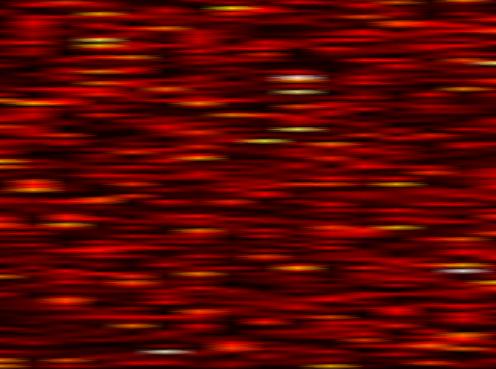
Label: FOFDM